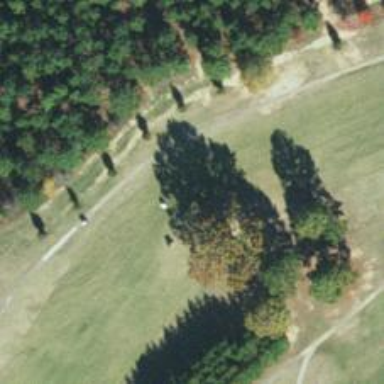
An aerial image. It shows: View of golf hole.